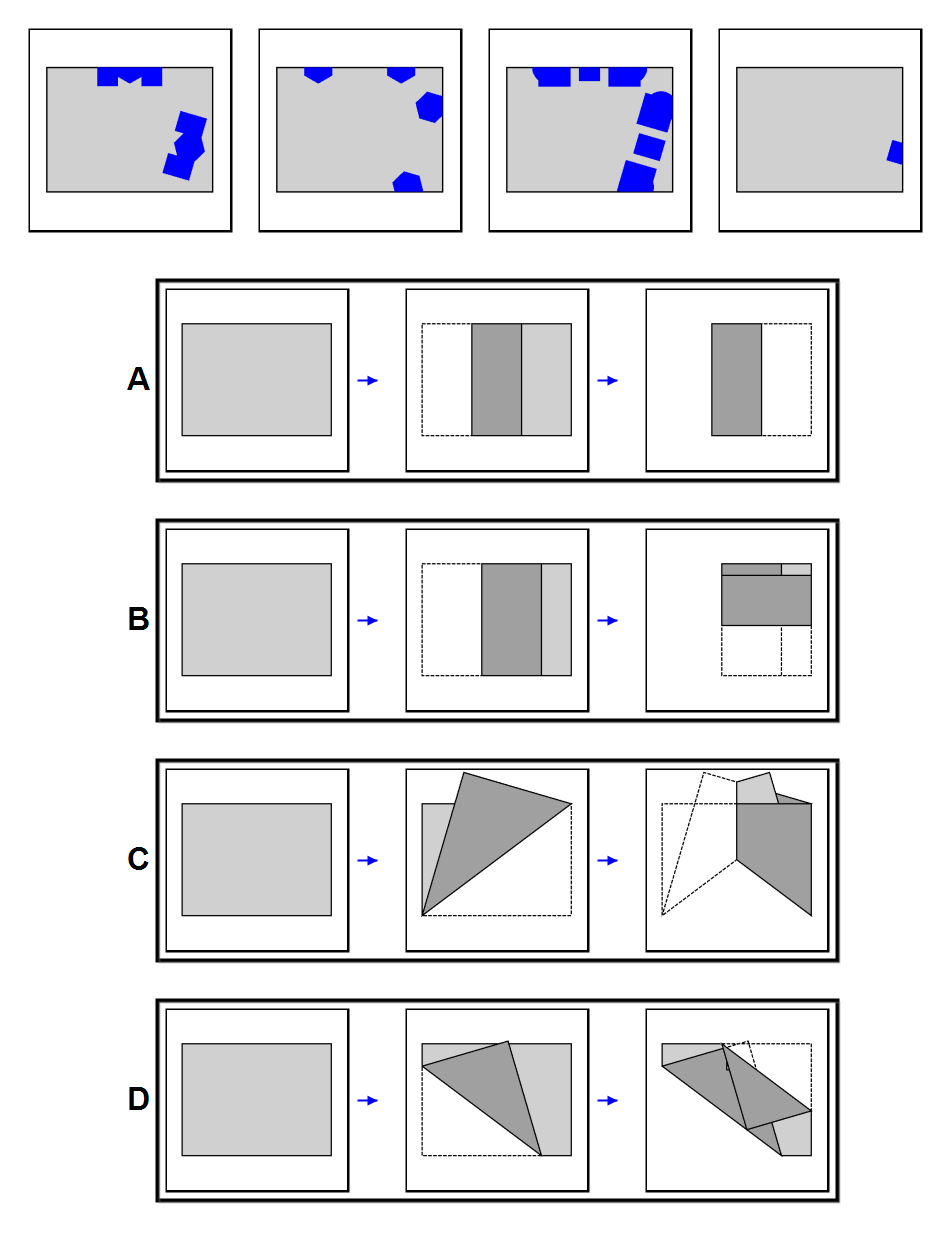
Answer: C